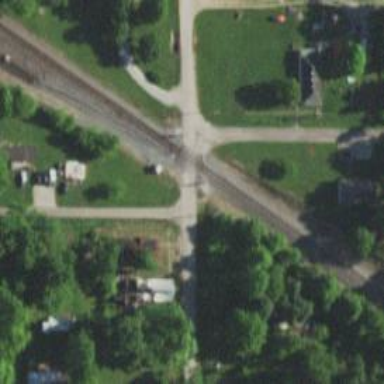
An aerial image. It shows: Railway level crossing.